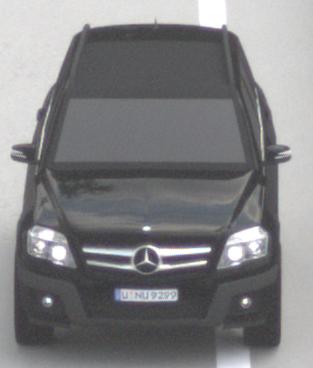
Make: Mercedes-Benz
Model: GLK 280
Detailed model: GLK-Class (204)
Model produced from: 2008/10
Model produced until: 2009/04
Doors: 5
Color: black
Road condition: dry road
Daytime: morning or afternoon
Contrast: low contrast